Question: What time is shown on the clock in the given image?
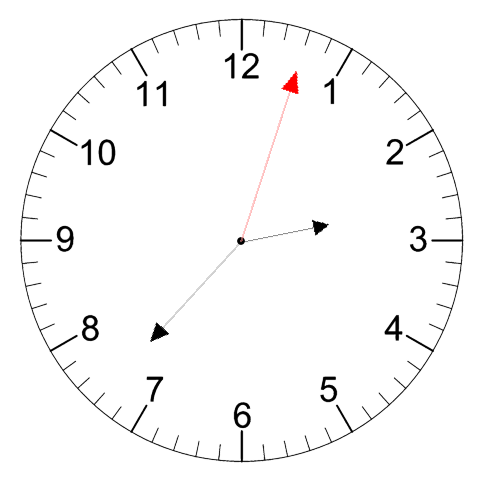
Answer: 02:37:03